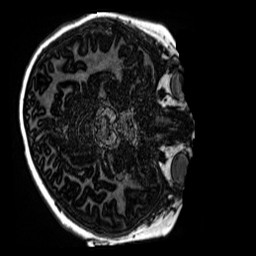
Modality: MP2RAGE
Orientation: axial
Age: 9
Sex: male
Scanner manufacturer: siemens
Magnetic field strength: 3 T
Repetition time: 4 s
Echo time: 0.00299 s